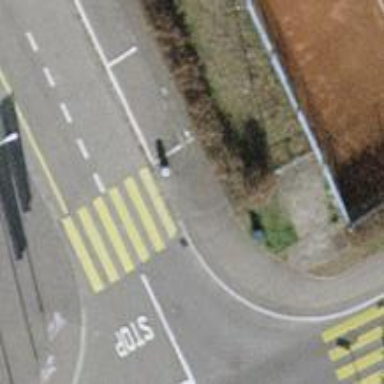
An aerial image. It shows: Marked crossing with traffic calming table.